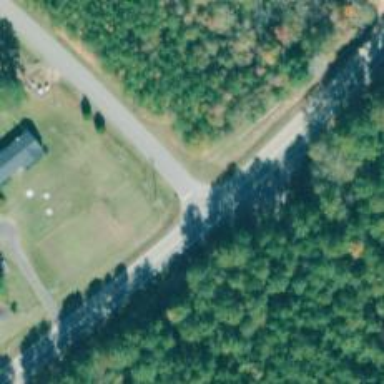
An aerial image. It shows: Road with stop sign.